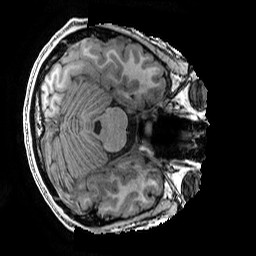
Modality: T1w
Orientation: axial
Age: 20
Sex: male
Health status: ill
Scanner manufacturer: ge
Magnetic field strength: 3 T
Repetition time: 0.007664 s
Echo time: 0.00342 s